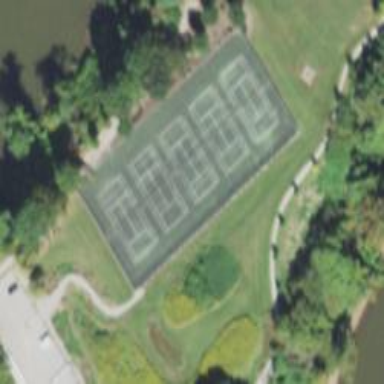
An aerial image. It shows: Tennis court in leisure pitch.